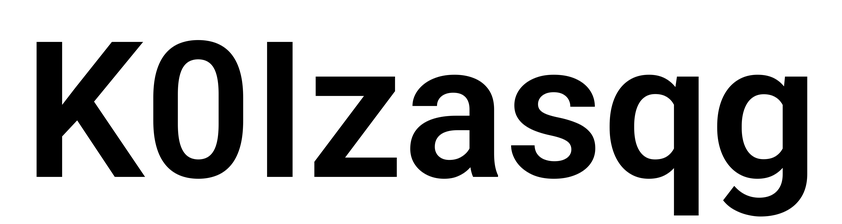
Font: Roboto_SemiBold